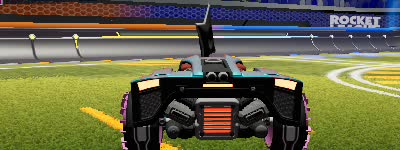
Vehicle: breakout